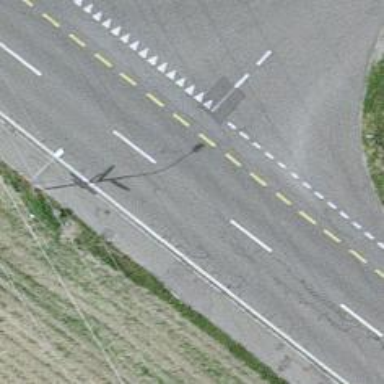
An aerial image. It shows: Secondary road with asphalt surface and sidewalk on the left.